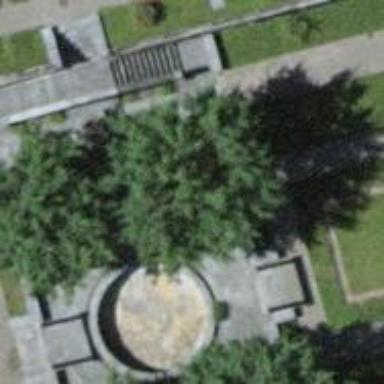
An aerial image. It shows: Bench for seating.